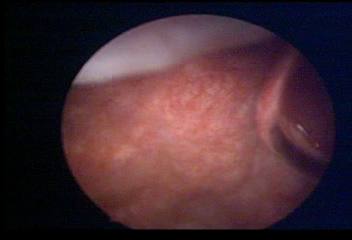
Modality: WLC
Class: Foreign bodies
Subclass: AirBubble
Bladder cancer association: No
Annotated structures: Air bubble